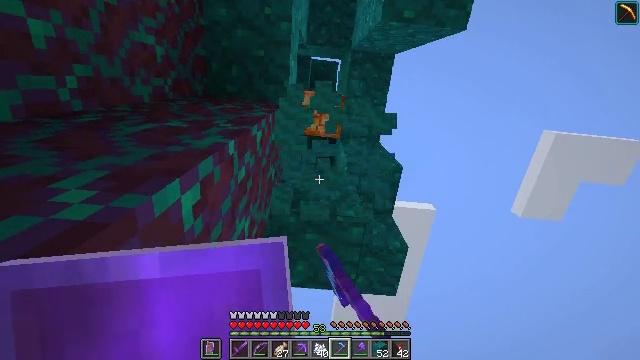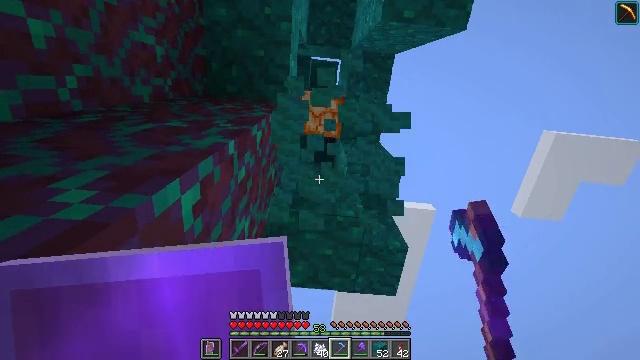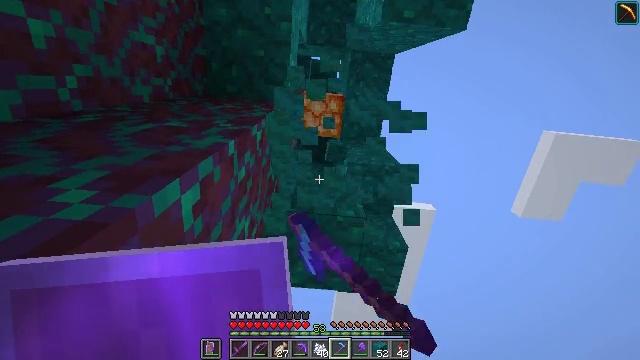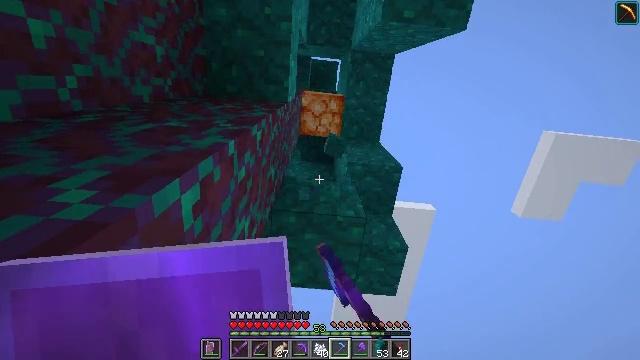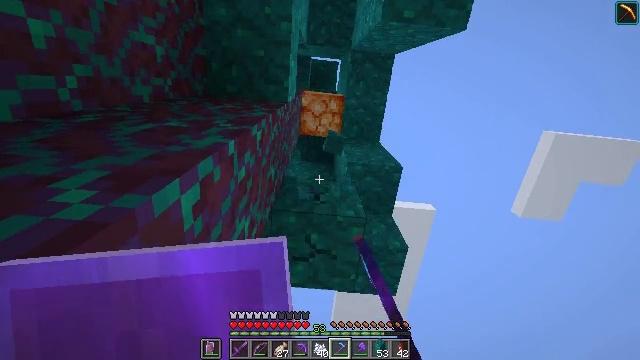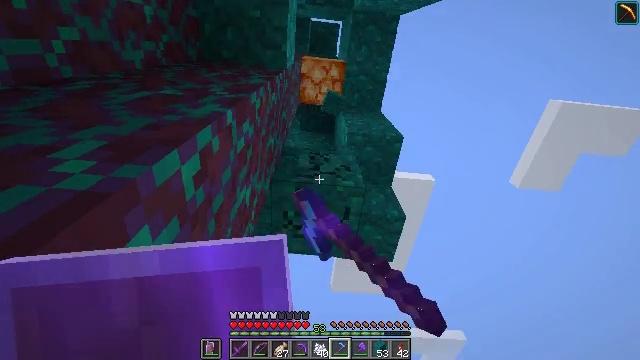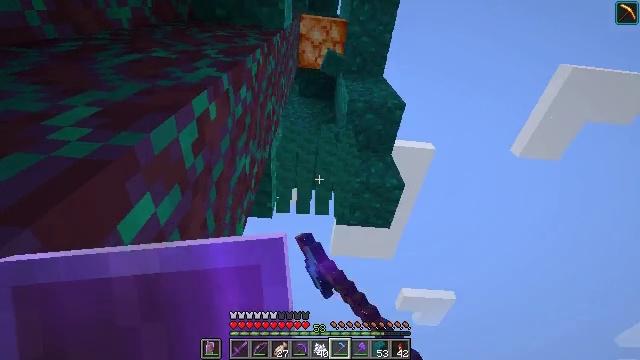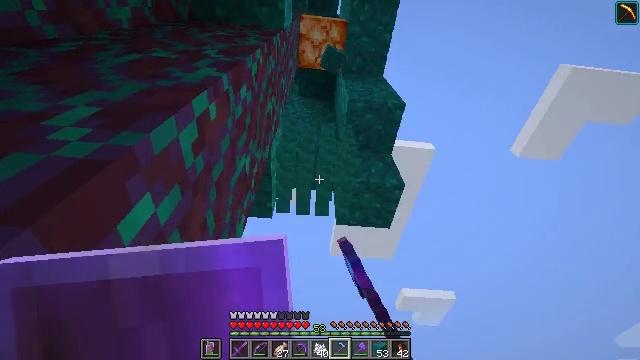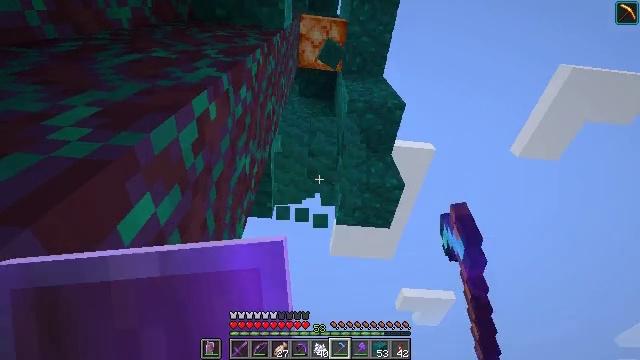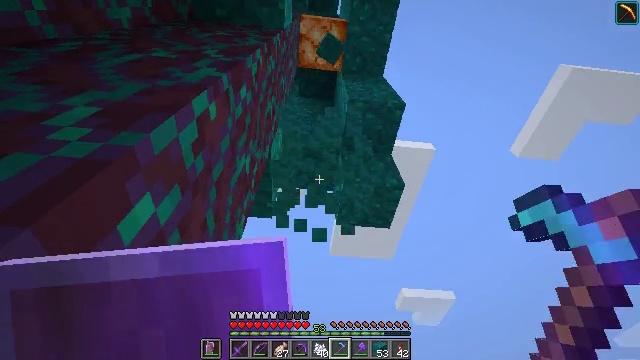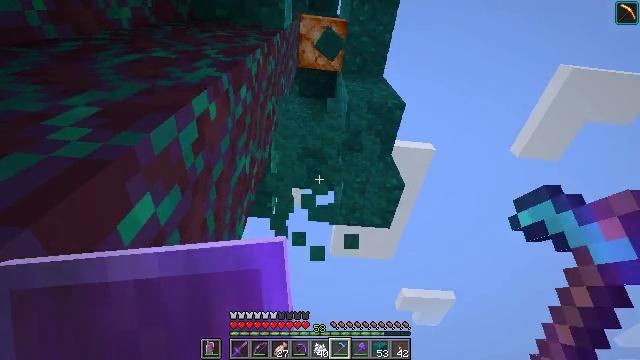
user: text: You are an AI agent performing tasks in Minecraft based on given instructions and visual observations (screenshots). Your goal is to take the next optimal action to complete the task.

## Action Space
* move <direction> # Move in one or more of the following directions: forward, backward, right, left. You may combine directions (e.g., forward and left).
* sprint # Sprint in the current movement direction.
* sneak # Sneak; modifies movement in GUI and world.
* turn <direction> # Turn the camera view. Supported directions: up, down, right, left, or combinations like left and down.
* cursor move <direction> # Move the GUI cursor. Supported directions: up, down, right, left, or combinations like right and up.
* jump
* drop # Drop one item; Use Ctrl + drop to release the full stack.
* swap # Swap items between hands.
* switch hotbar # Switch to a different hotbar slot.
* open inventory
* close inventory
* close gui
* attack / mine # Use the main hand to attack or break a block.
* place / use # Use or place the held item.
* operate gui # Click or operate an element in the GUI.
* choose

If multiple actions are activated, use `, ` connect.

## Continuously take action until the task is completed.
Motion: motion action
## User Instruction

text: Attack the warped wart block to obtain it.
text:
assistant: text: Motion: attack / mine
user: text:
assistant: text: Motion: attack / mine
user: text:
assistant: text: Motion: attack / mine
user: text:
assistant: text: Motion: attack / mine
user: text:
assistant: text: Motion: turn down, attack / mine
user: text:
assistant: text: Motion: turn down, attack / mine
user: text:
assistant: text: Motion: attack / mine
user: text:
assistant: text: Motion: attack / mine
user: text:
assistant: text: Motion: attack / mine
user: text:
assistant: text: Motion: attack / mine
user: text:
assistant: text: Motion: attack / mine